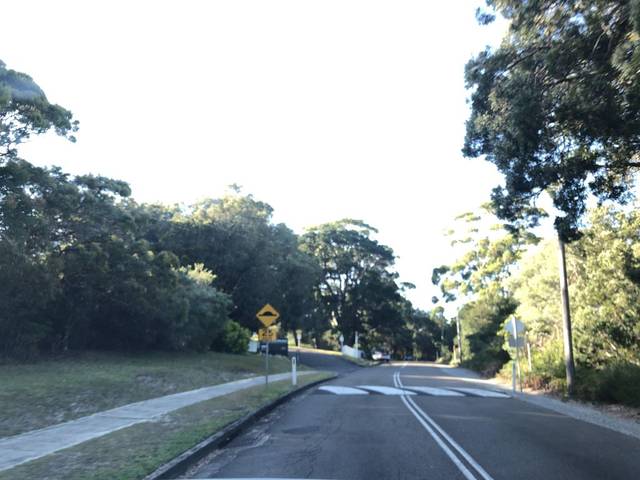
Region: Australia
Coordinates: -33.809, 151.297